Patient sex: M
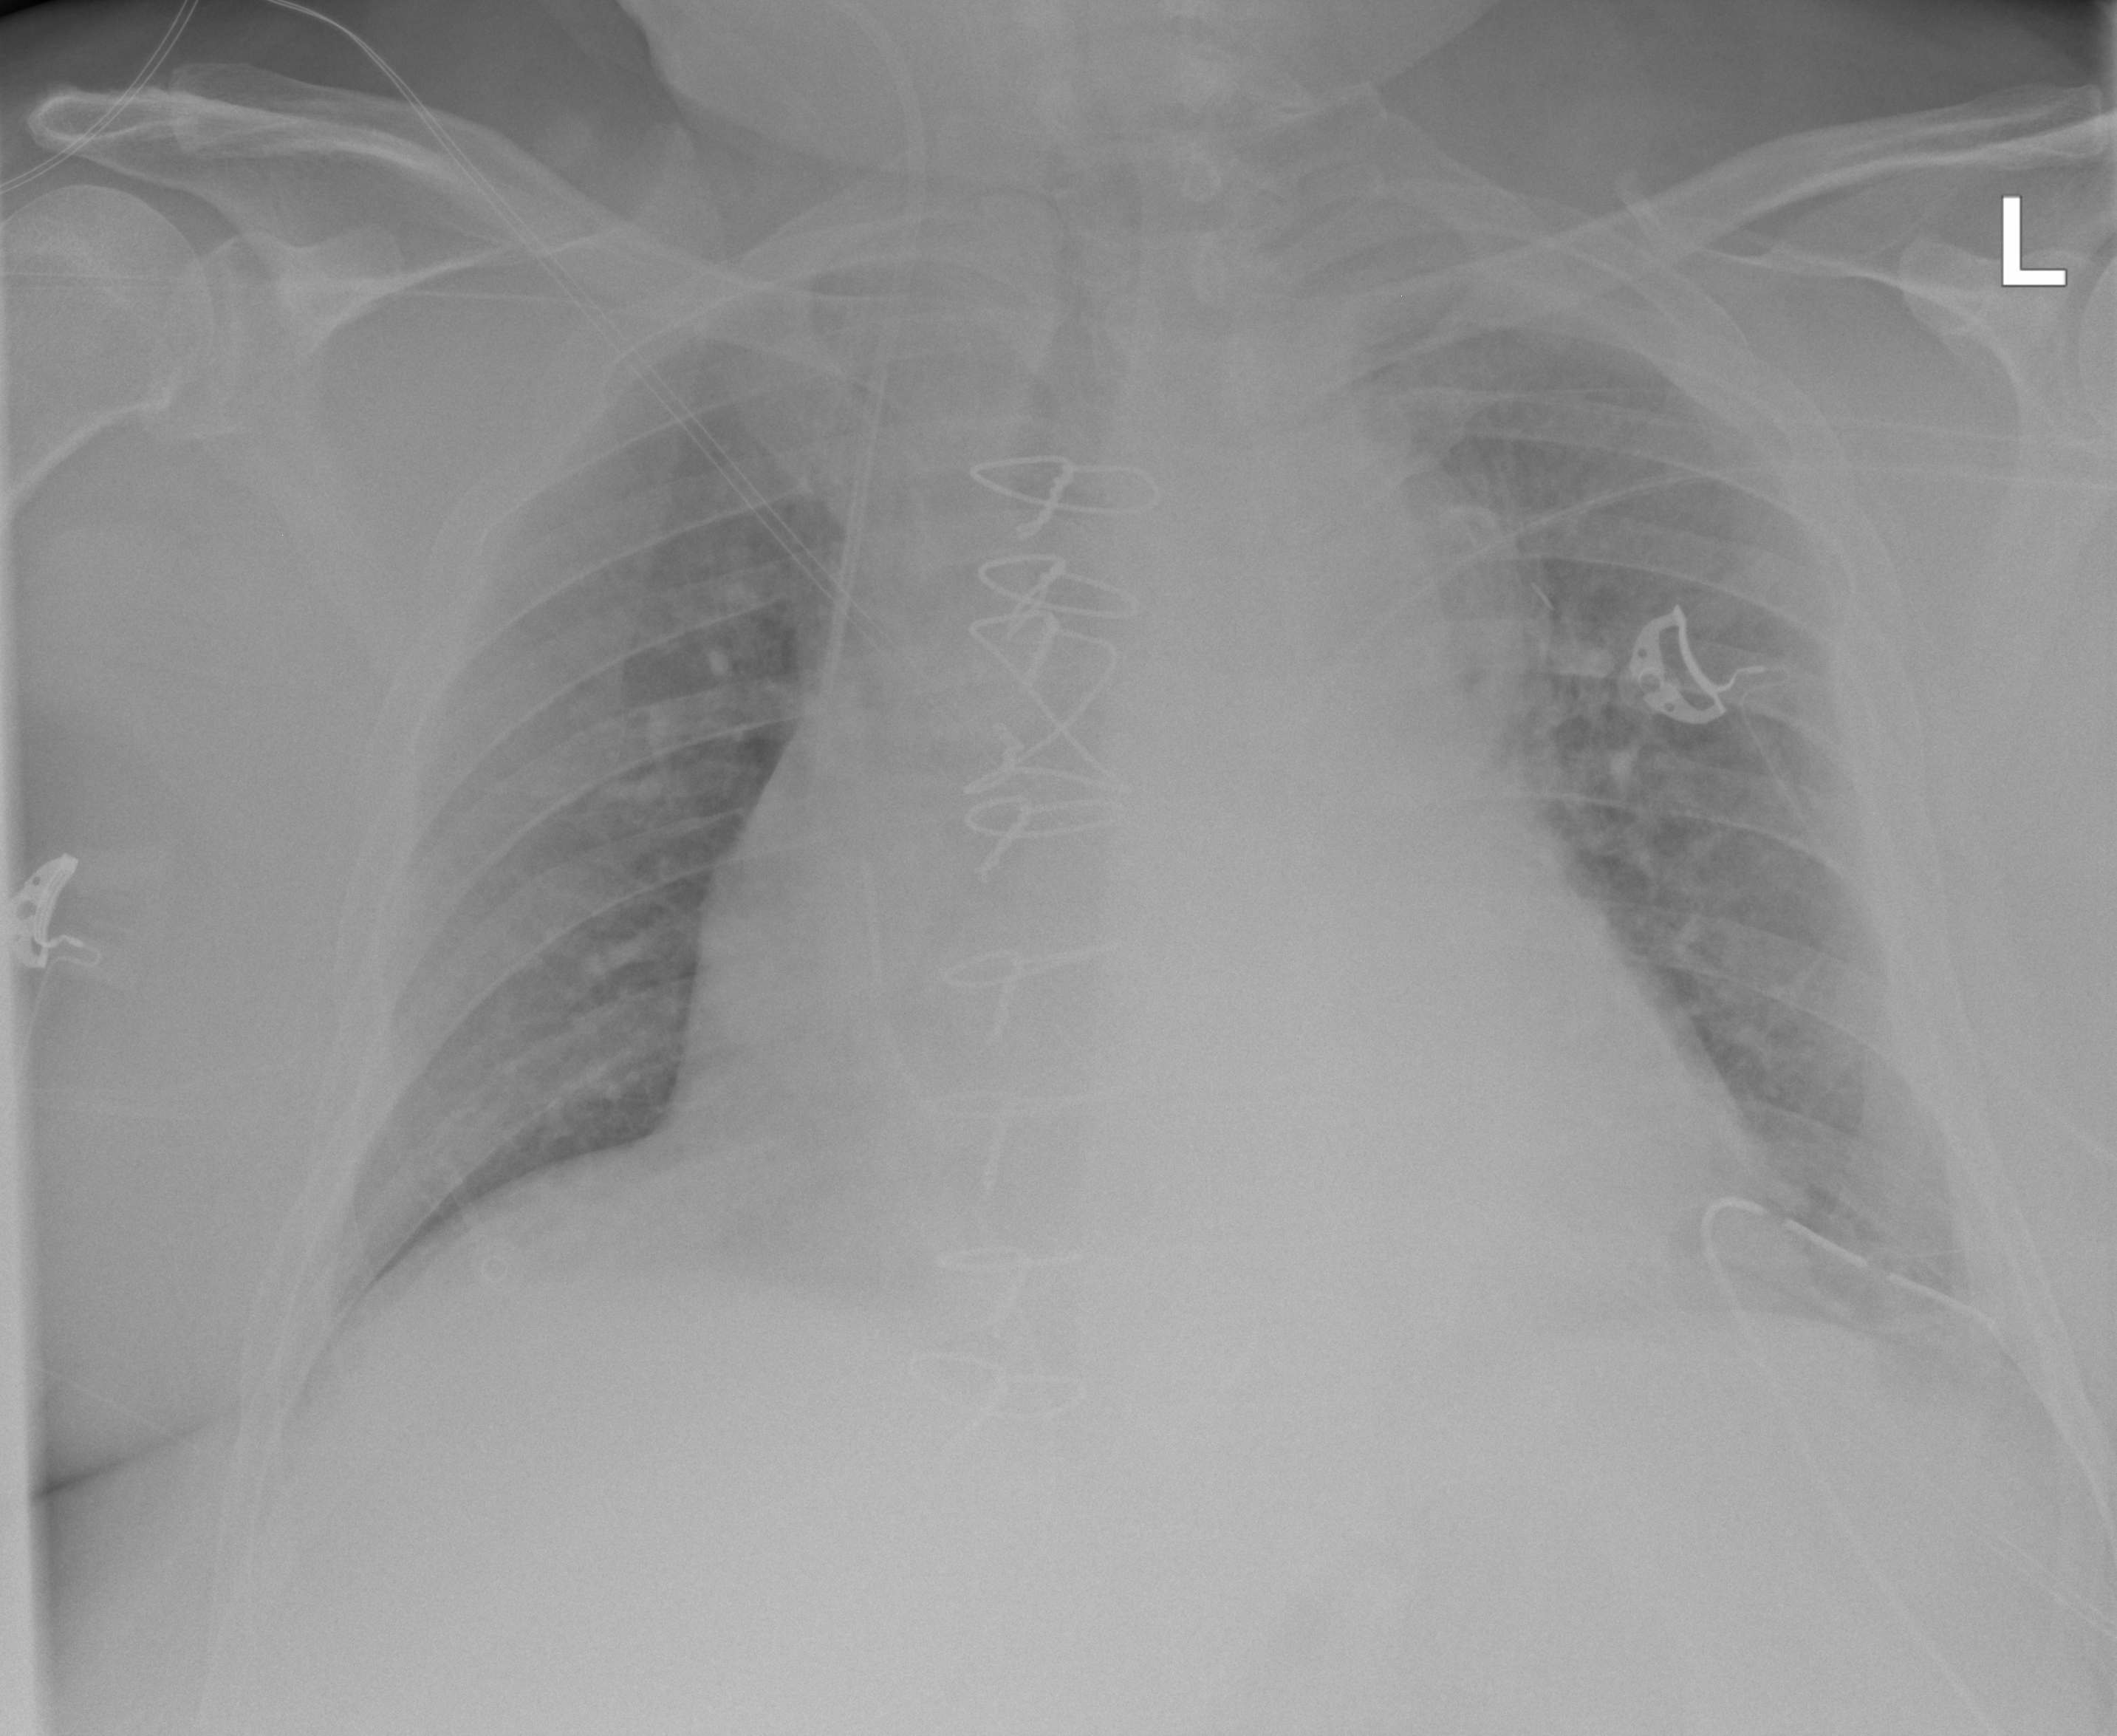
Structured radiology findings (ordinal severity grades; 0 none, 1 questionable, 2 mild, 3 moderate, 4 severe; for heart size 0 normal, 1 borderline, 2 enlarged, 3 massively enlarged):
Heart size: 3
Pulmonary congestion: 2
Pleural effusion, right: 1
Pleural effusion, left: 1
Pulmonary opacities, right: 0
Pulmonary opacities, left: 1
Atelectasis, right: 0
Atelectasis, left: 1